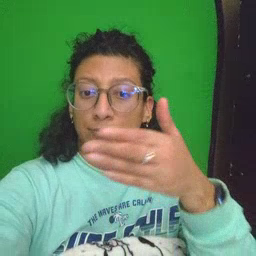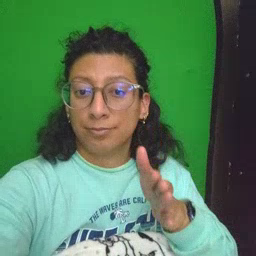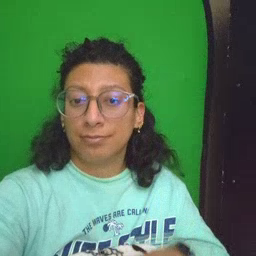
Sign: room